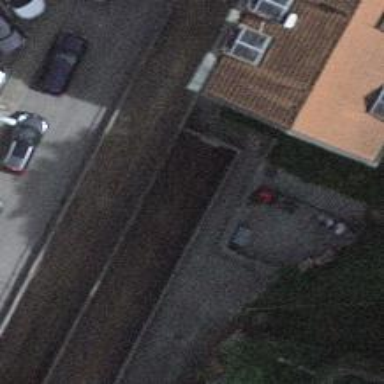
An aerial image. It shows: Parking entrance.